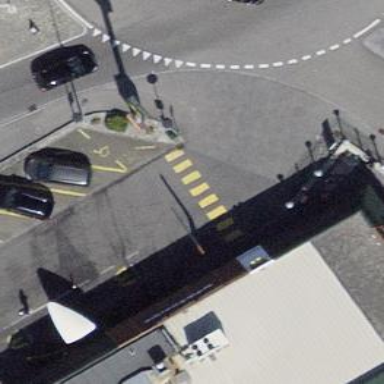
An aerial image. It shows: Uncontrolled zebra crossing with yellow markings.